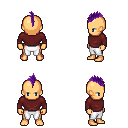
a pixel art fantasy rpg character, male body template, human, tanned skin, maroon long-sleeve shirt, white pants, purple mohawk hairstyle, four views (front, back, left, right), 2x2 character sprite sheet, small pixel art, hard edges, no anti-aliasing